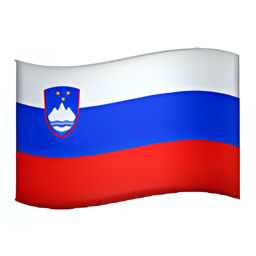
Name: flag for slovenia
Emoji: 🇮🇸
Group: Flags
Sub-group: country-flag